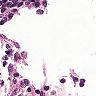
Metastatic tissue present: no